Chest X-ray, PA view. Patient: 49 years old, sex M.
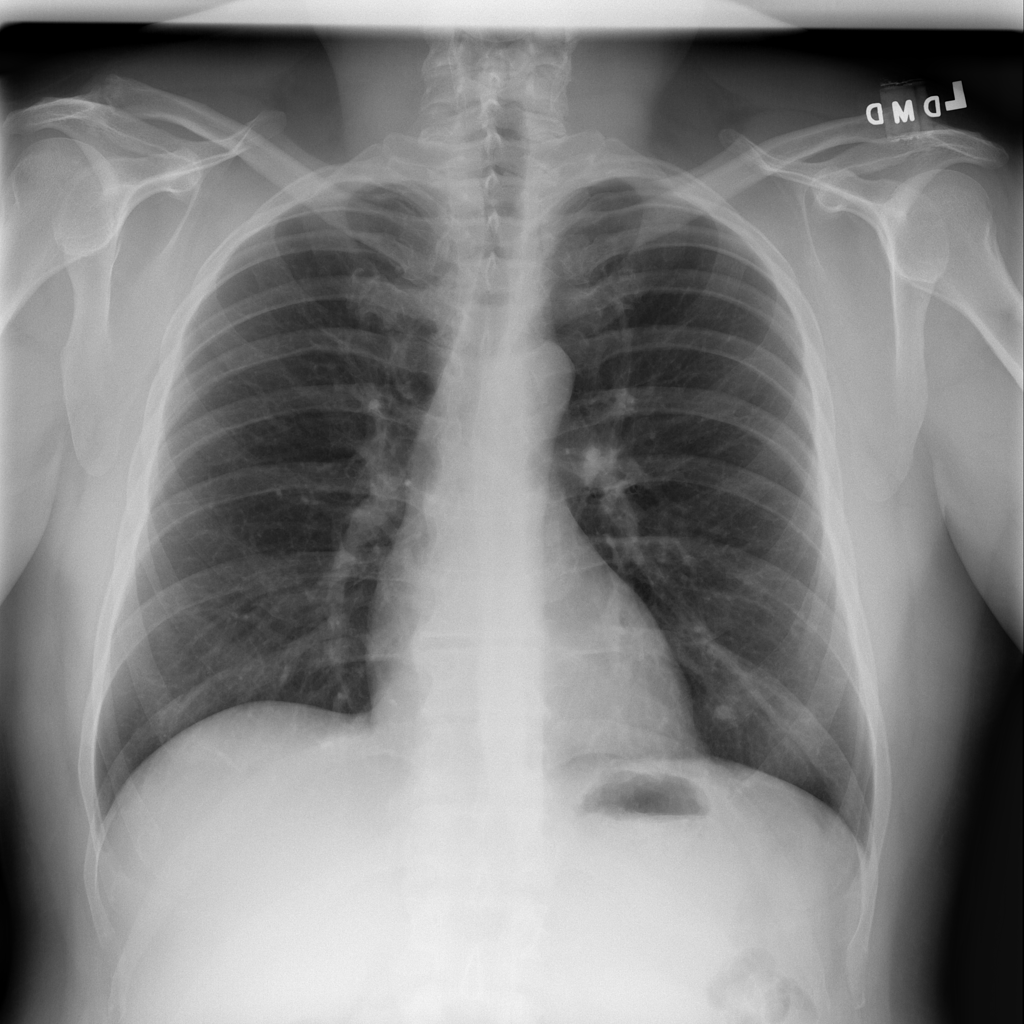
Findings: Nodule